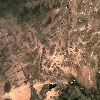
Label: land